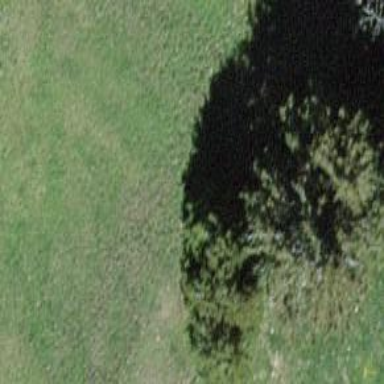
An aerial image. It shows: Needle-leaved tree in nature.